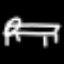
Label: bed